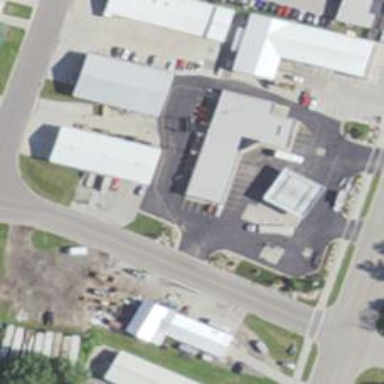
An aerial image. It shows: Convenience shop.